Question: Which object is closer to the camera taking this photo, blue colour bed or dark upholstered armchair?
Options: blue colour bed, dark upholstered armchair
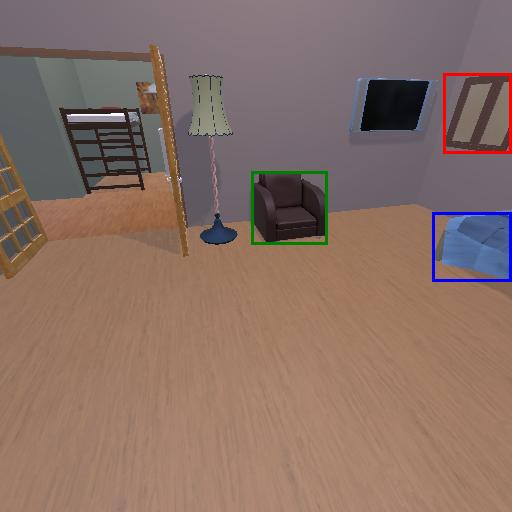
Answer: blue colour bed